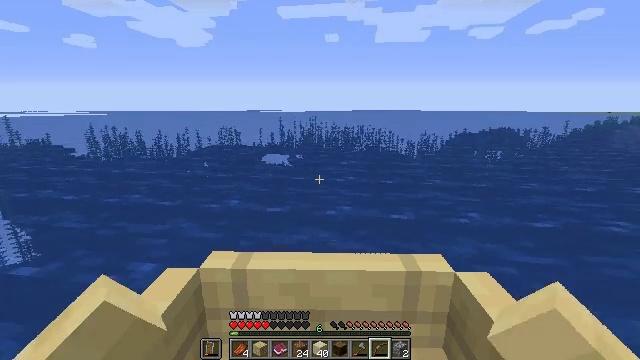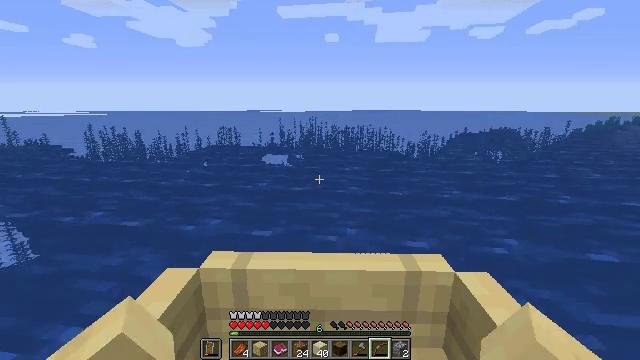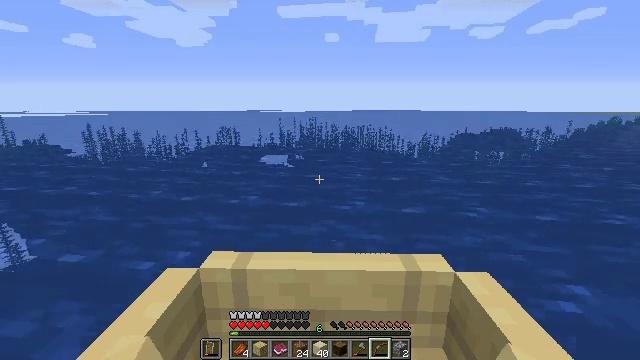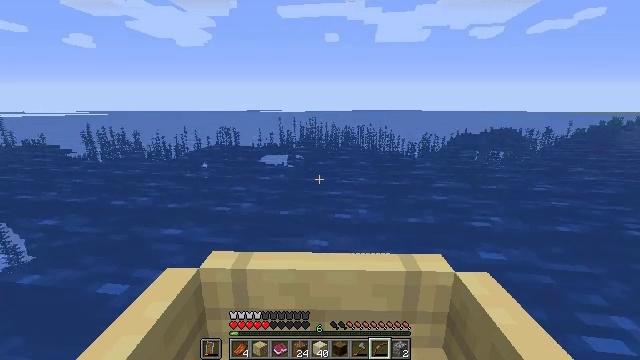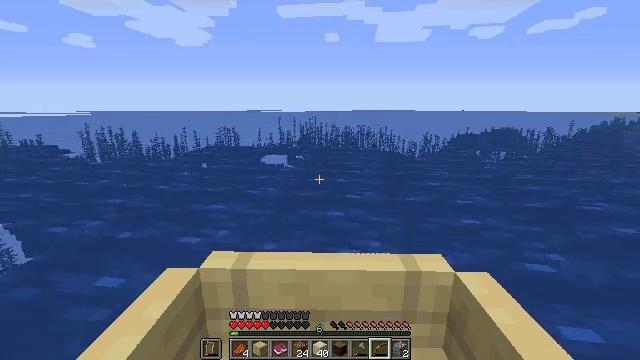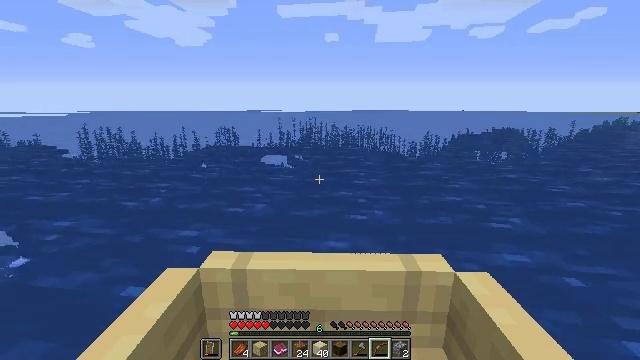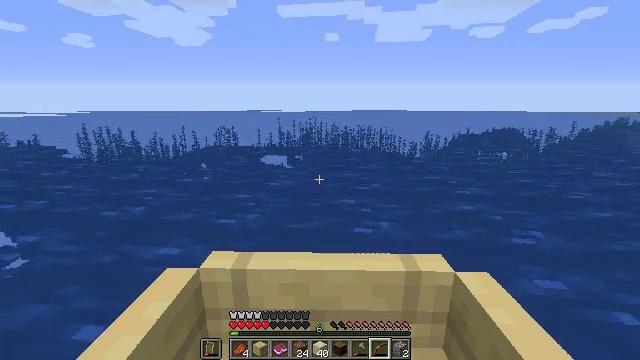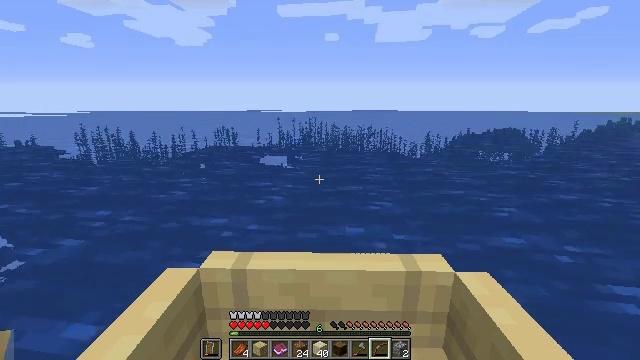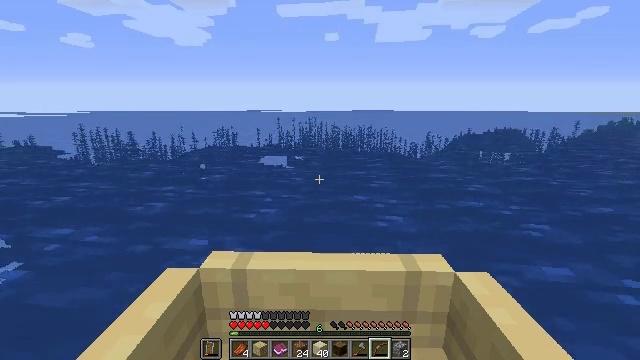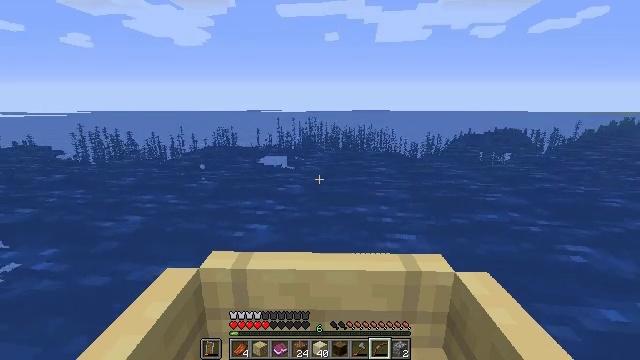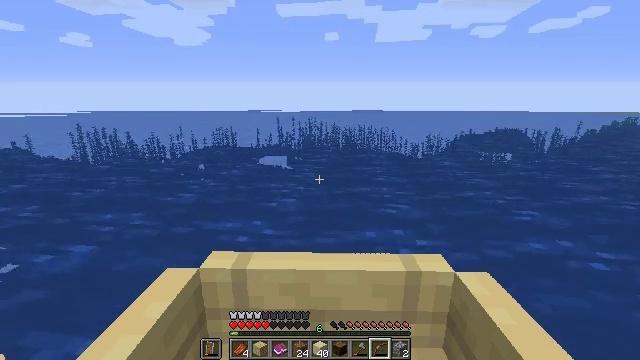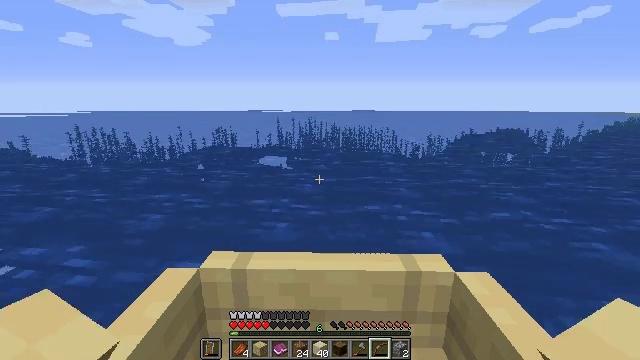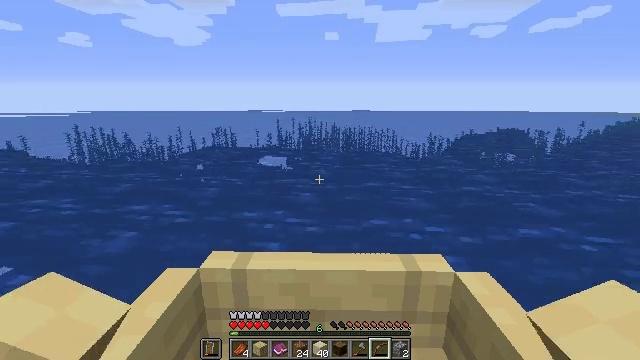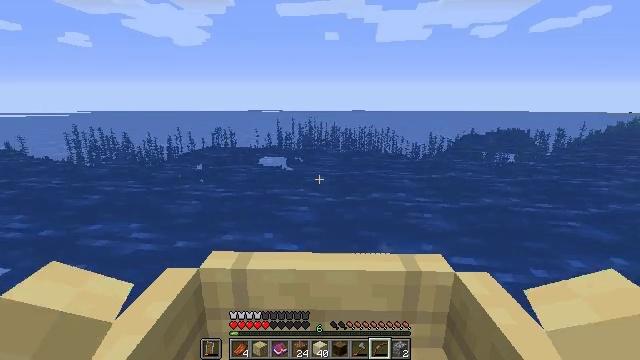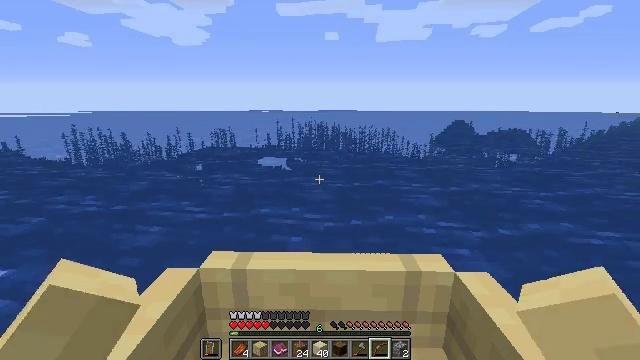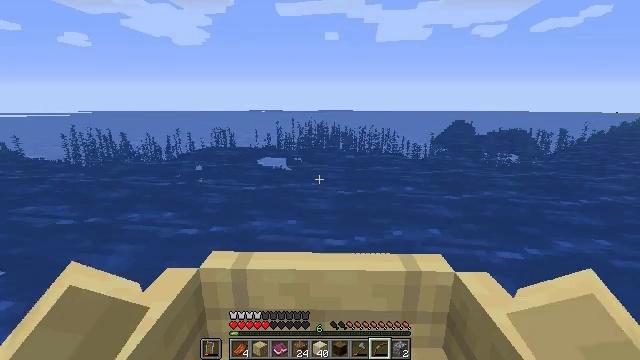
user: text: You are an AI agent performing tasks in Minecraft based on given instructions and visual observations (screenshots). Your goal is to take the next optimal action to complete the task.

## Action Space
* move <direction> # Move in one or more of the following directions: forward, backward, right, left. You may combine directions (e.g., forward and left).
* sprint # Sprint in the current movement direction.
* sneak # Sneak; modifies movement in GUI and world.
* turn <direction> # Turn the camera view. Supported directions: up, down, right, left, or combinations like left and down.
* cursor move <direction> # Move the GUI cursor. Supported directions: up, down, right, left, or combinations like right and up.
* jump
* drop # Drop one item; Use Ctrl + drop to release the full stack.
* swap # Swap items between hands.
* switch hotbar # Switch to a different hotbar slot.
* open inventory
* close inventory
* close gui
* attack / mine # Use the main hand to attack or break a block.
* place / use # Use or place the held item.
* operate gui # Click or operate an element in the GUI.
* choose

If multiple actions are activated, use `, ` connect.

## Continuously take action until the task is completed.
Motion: motion action
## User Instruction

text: Acquire packed ice by mining.
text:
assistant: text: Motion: move forward
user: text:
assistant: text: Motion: move forward
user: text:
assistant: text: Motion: move forward
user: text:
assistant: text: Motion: move forward
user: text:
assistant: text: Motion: move forward
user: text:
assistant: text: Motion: move forward
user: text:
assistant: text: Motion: move forward
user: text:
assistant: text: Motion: move forward
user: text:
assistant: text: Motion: move forward
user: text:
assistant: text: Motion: move forward
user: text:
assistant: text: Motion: move forward
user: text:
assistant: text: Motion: move forward
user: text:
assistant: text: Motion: move forward
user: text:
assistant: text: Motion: move forward
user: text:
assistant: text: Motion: move forward
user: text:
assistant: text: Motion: move forward
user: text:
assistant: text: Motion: move forward
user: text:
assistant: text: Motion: move forward
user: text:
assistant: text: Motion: move forward
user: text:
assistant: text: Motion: move forward
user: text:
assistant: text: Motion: move forward
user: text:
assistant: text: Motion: move forward
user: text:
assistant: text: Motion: move forward
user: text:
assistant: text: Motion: move forward
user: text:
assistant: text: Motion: move forward
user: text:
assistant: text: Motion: move forward
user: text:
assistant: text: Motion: move forward
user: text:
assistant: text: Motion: move forward
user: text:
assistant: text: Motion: move forward
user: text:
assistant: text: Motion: move forward